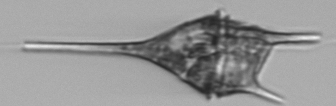
Label: Tripos_lineatus